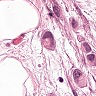
Metastatic tissue present: yes